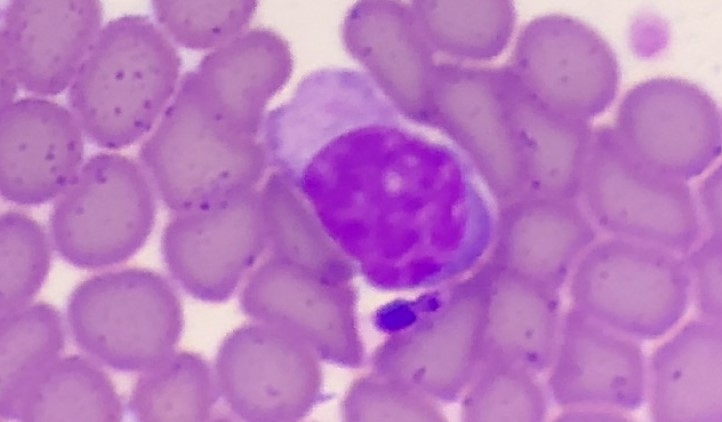
White blood cell type: Lymphocyte